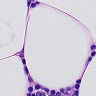
Metastatic tissue present: no